Question: I have been looking all over the internet and have yet to find a solution to my problem. I am creating a resume from LaTex and would like to add an "open link" button

I was wondering if anyone had code that shows the button or any resources that can help me find an answer.
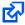
Answer: You can combine the 'hyperref' and 'fontawesome5' packages to create such a link:
'''
\documentclass{article}
\usepackage{fontawesome5}
\usepackage[colorlinks]{hyperref}
\begin{document}
\href{https://topanswers.xyz/tex}{\faExternalLink*}
\end{document}
'''
<URL>